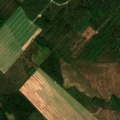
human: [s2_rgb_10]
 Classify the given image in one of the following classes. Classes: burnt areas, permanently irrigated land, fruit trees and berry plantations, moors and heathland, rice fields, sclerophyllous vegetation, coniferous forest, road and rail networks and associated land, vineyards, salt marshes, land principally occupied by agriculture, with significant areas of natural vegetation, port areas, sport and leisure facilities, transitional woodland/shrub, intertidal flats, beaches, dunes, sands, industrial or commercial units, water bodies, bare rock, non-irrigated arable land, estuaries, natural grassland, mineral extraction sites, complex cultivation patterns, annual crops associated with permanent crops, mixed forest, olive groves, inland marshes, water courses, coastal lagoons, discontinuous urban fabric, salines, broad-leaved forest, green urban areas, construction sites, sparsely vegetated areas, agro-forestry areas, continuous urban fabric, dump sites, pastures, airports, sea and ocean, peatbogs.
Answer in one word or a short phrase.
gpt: non-irrigated arable land, coniferous forest, mixed forest